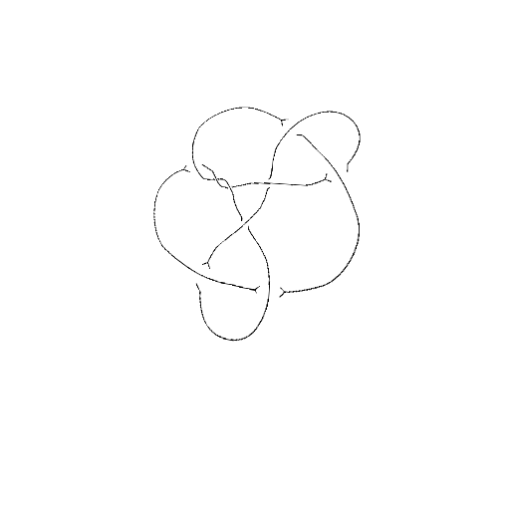
Crossing number: 9